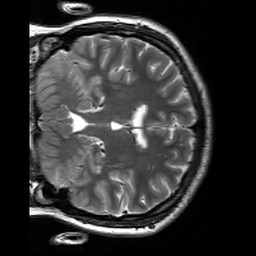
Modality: T2w
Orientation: coronal
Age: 21
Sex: male
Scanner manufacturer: siemens
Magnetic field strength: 3 T
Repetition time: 7 s
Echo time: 0.09 s